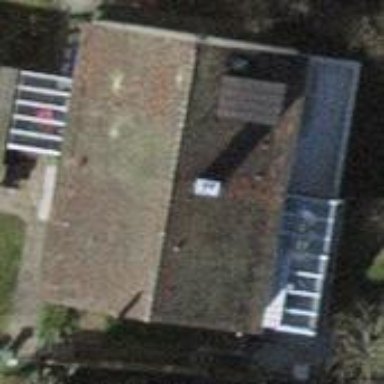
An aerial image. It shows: Semi-detached house with gabled roof.